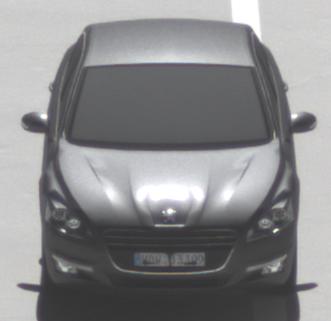
Make: Peugeot
Model: 508 120 VTi
Detailed model: 508 (I) Limousine
Model produced from: 2011/03
Model produced until: 2014/05
Doors: 4
Color: gray
Road condition: dry road
Daytime: midday
Contrast: high contrast